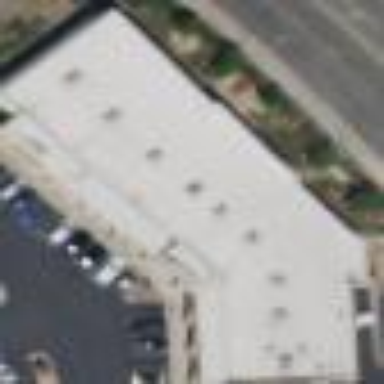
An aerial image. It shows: Flat roof retail building.